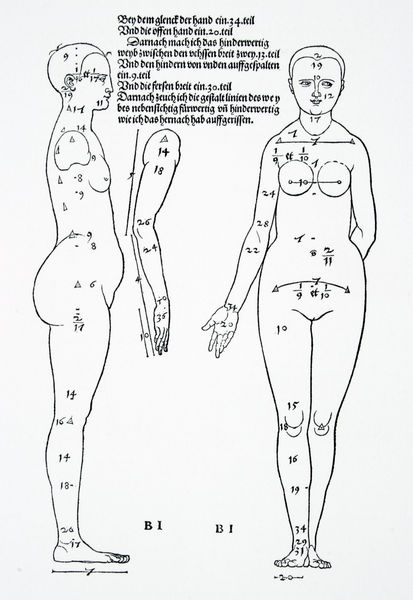
Titel: Die Proportionslehre, I. Buch, Seiten und Vorderansicht der Frau von 8 Kopflängen (Typ BI), Arm in Seitenansicht
Künstler: Albrecht Dürer
Standort: viele Standorte
Institution: Seriendruck
Schlagwörter: akt, baum, fuß, hand, kopf, körper, mann, nackt, weiß, frauen, brust, busen, ellbogen, finger, frau, haar, mund, nase, ohr, profil, schwarz, skizze, zeichen, zeichnung, masse, muster, anatomie, arm, arme, augen, gesicht, mensch, stehen, hals, hände, auge, figur, haare, stehend, blatt, front, frontal, ohren, schultern, kreis, beine, deutschland, taille, bein, brüste, füße, gesäß, hintern, schrift, papier, gelenke, studie, grafik, linien, muskeln, inschrift, zahlen, ziffern, seitenansicht, deutsch, bauch, bauchnabel, brustwarze, knie, scham, scheide, vagina, wade, zehen, zeigen, punkte, buch, kohle, ideal, arsch, popo, becken, seite, illustration, schwarzweiß, text, buchstaben, kreise, beschriftung, bleistift, arzt, medizin, darstellung, puppe, schema, zahl, unterarm, hüfte, krankheit, mittelalter, studieren, lernen, nummern, pfeil, fraktur, beschriftungen, altdeutsch, gelenk, pfeile, beschreibung, erklärung, wissenschaft, proportionen, maßstab, winkel, vorne, länge, berechnung, abmessung, abstand, weisen, markierungen, beschreibungen, anatomisch, knochenbau, größe, messen, gliedmaßen, schautafel, abstände, umfang, erfahren, gebären, extremität, t, portion, natomie, gotischer schrift, längenmaße, medizinische skizze, b1, längenangaben, queransicht, medizinische körperteile